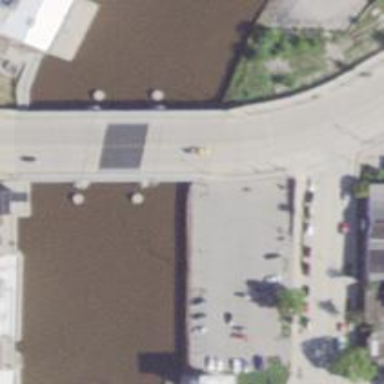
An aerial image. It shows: Footway road with lift movable bridge.